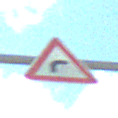
Verkehrszeichen: KurveRechts
Umgebung: Outdoor, Nature
Tageszeit: Midday
Wetter: PartlyCloudy
Licht: Natural
Jahreszeit: NotSpecified
Kontrast: HighContrast